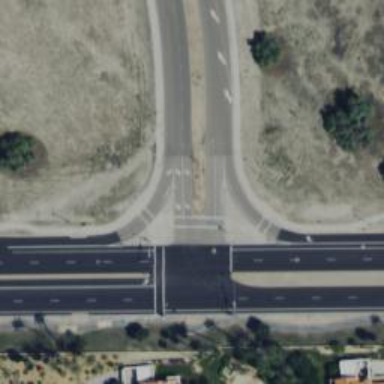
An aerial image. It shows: Secondary link road.